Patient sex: M
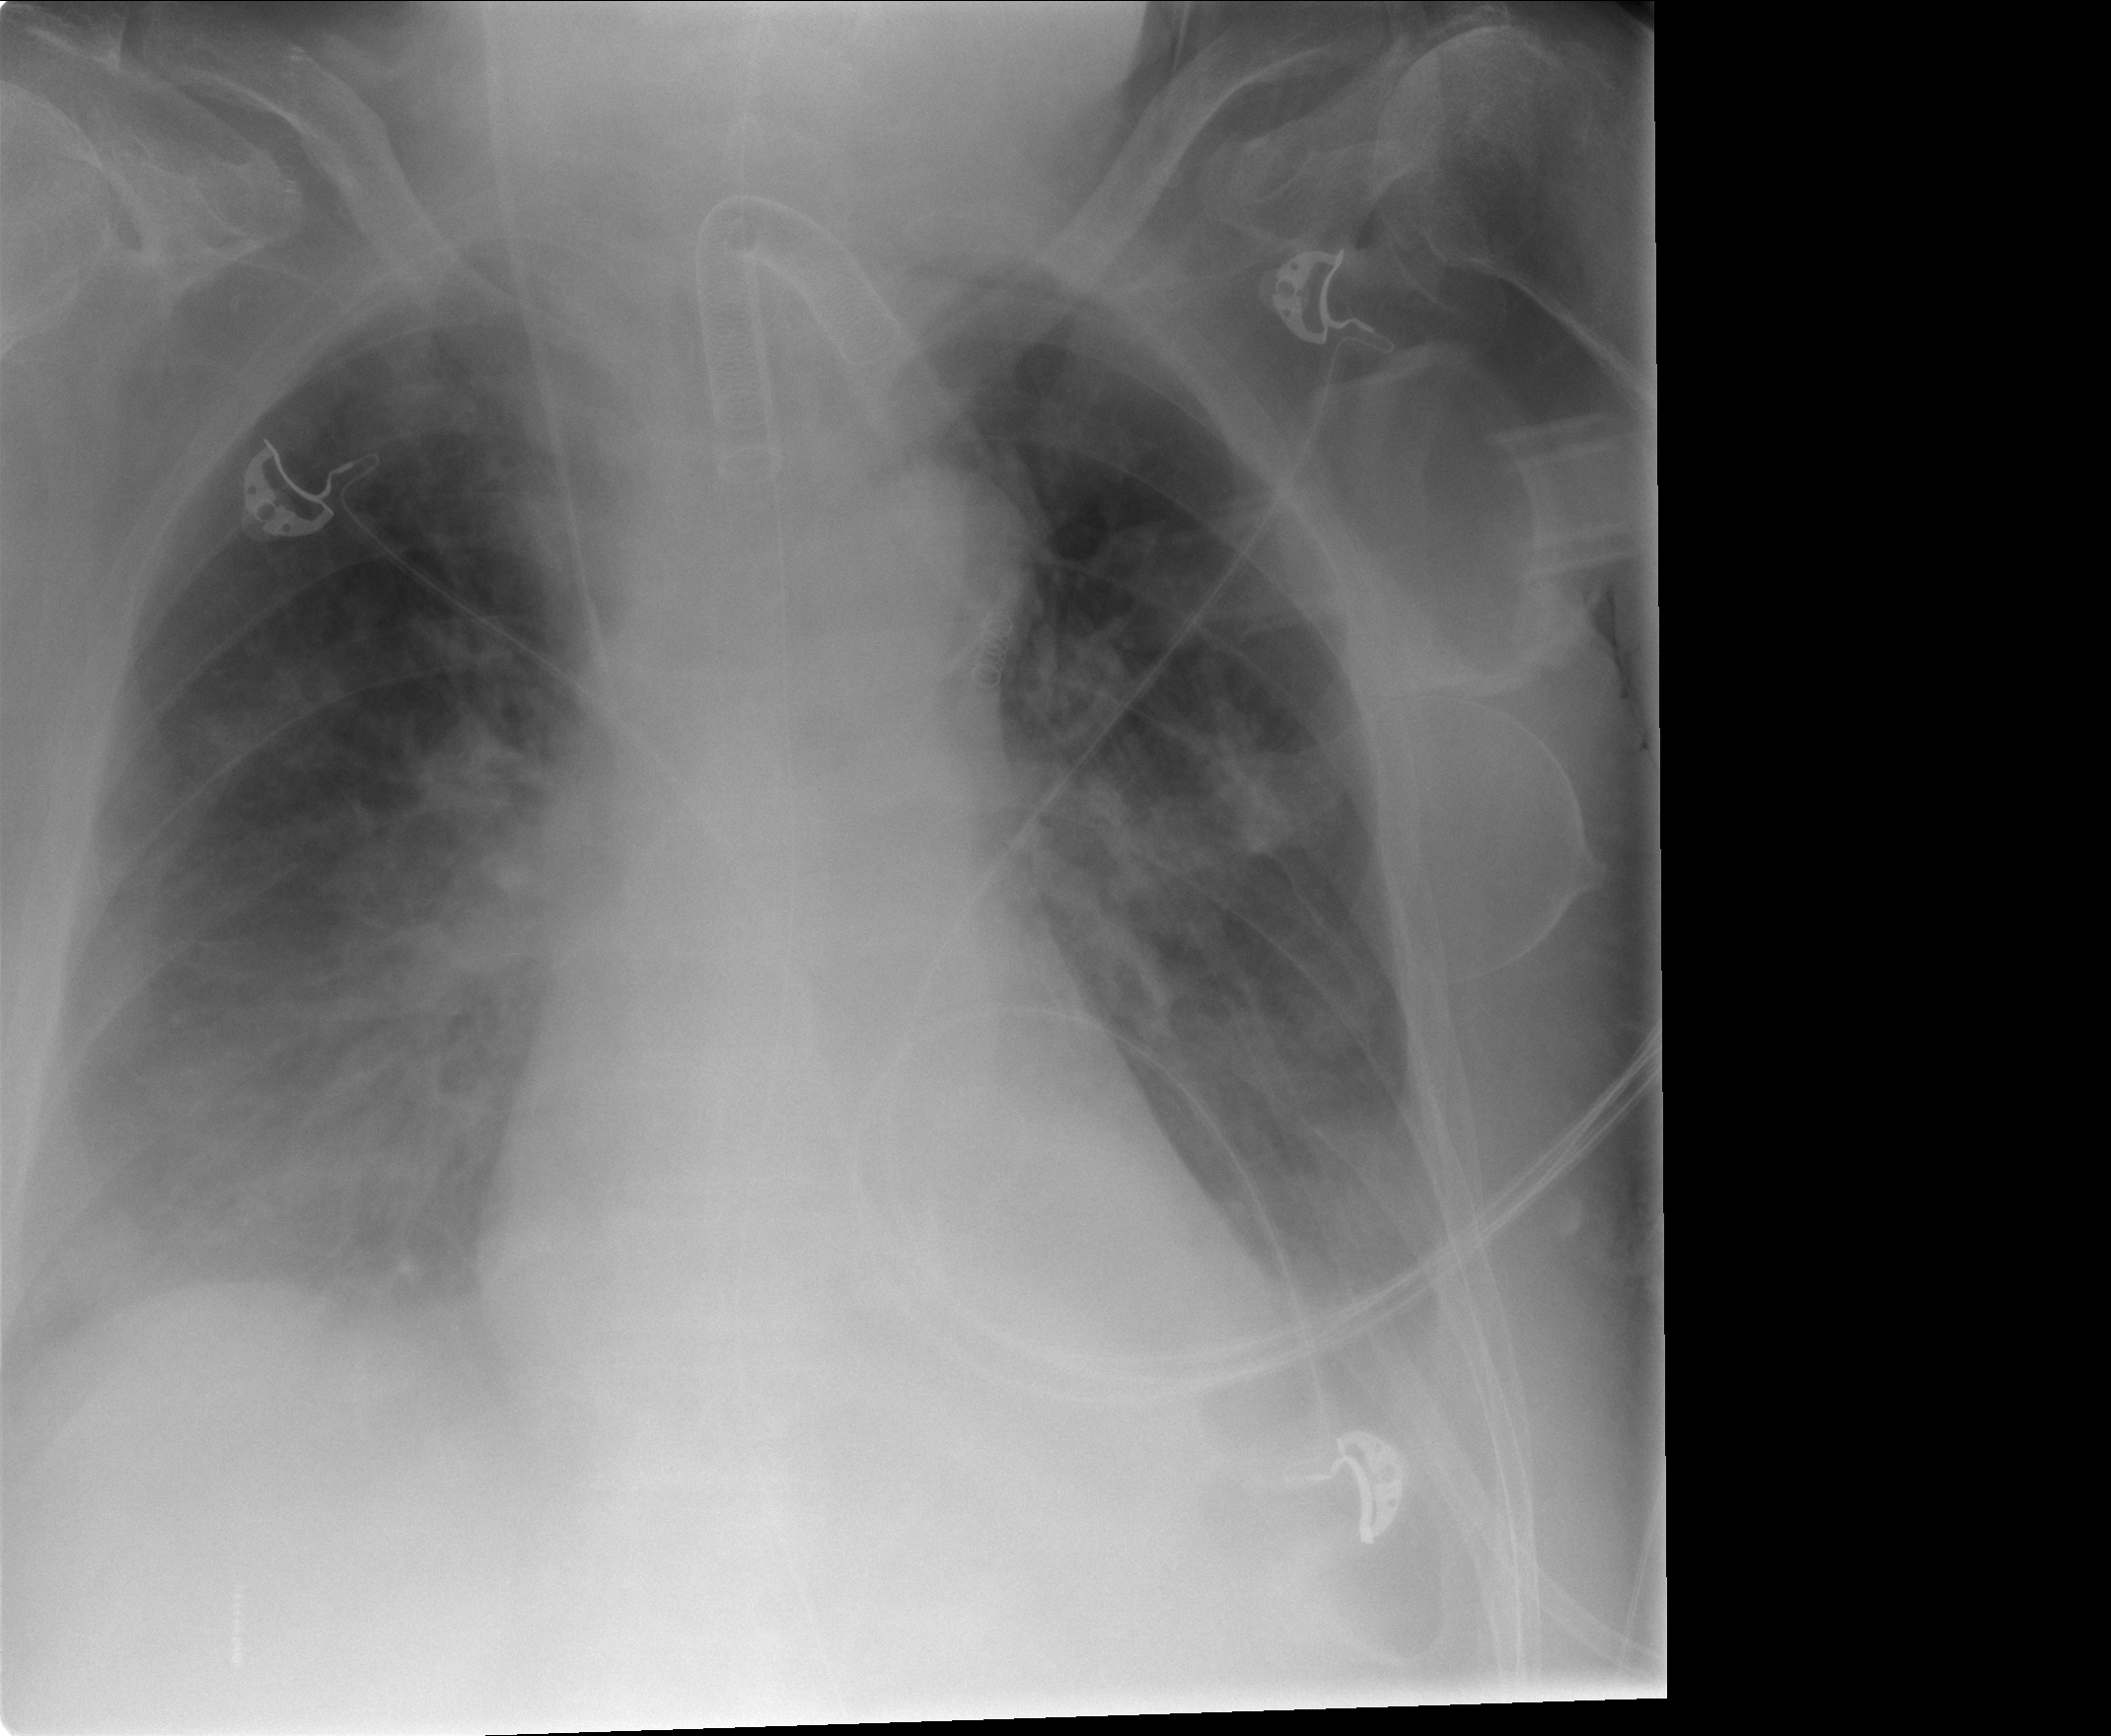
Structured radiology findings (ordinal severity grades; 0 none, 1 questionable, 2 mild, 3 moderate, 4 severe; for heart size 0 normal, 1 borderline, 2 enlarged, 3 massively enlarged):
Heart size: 0
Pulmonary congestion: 2
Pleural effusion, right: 3
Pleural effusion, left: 2
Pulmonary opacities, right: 0
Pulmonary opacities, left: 0
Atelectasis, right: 2
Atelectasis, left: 0